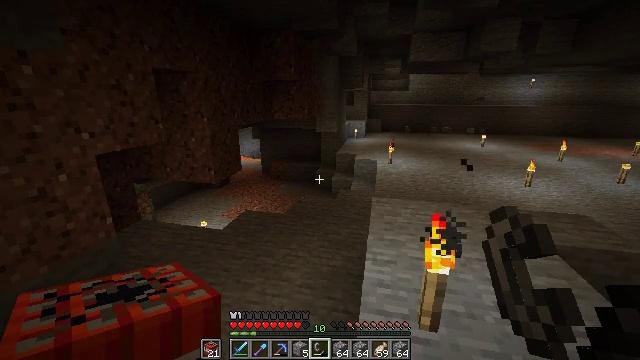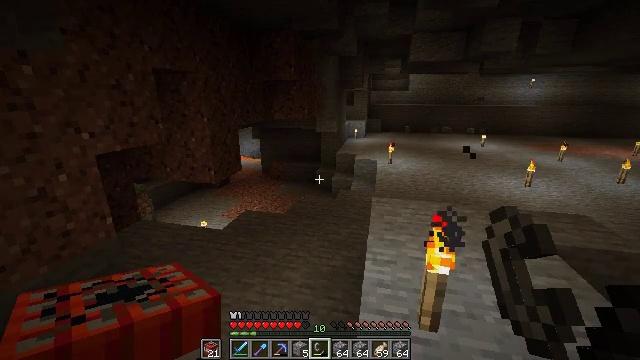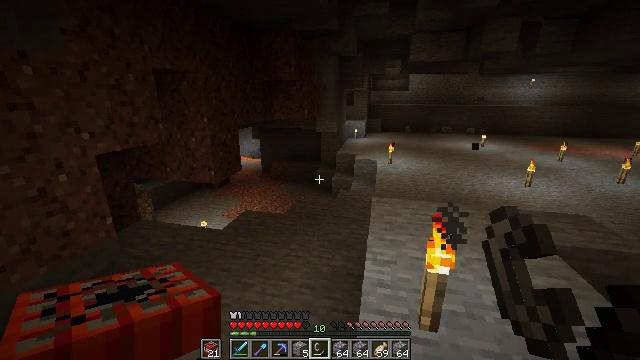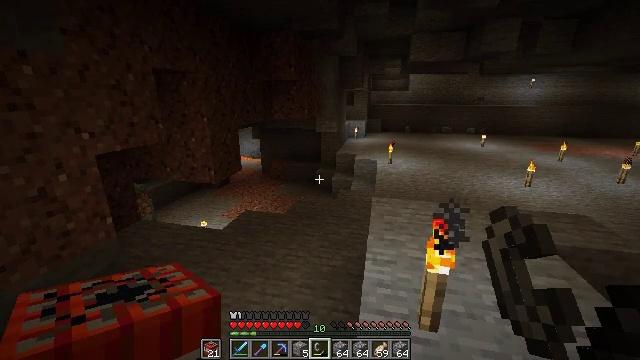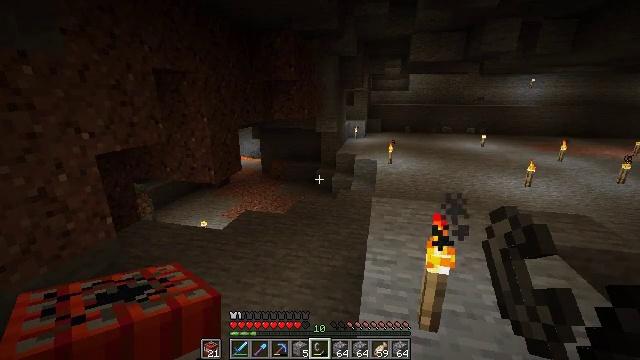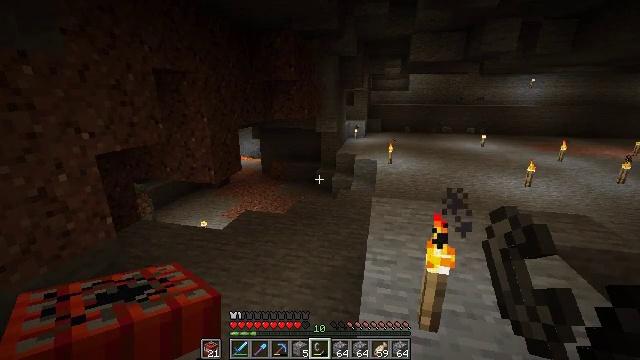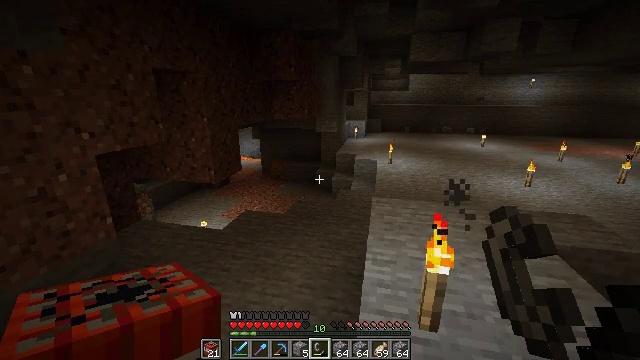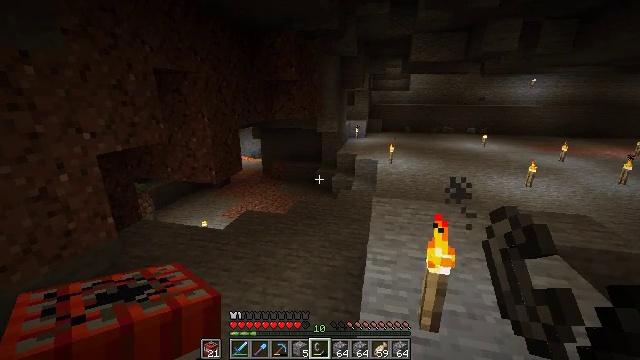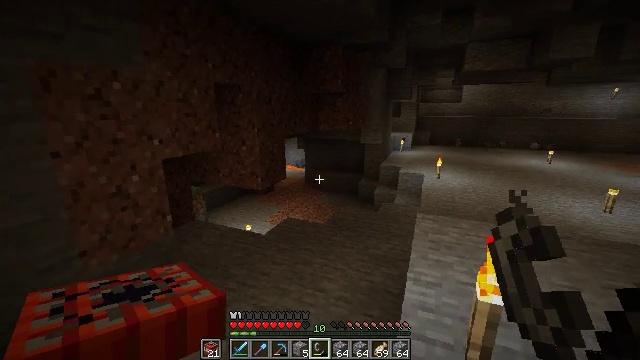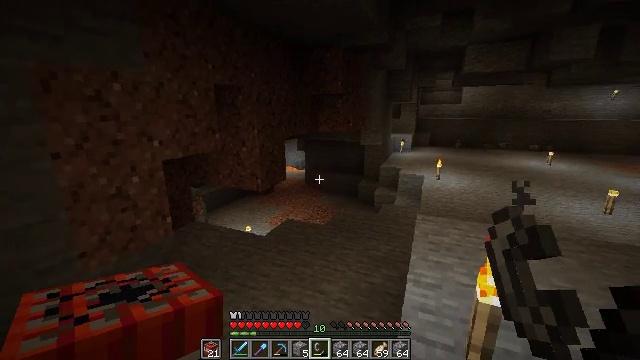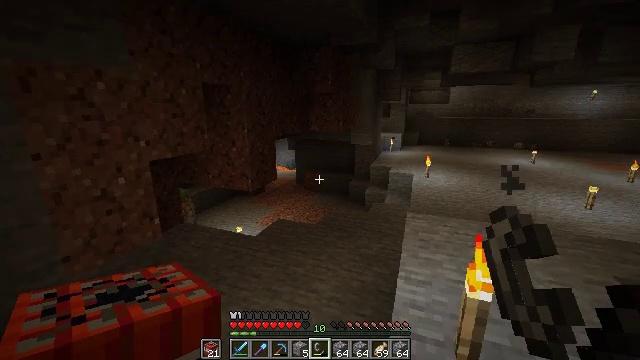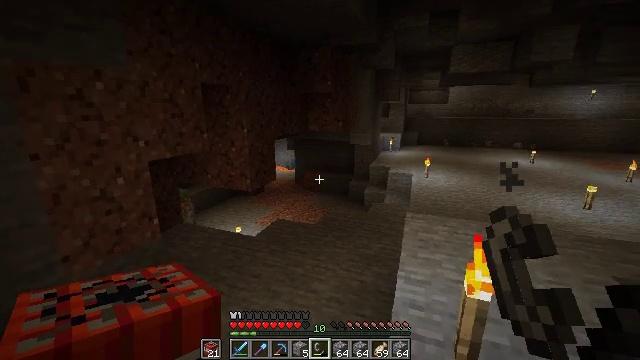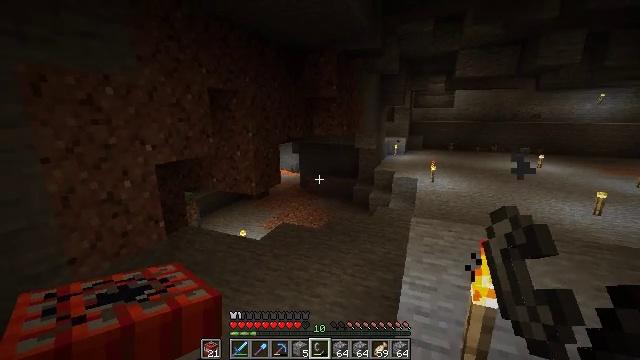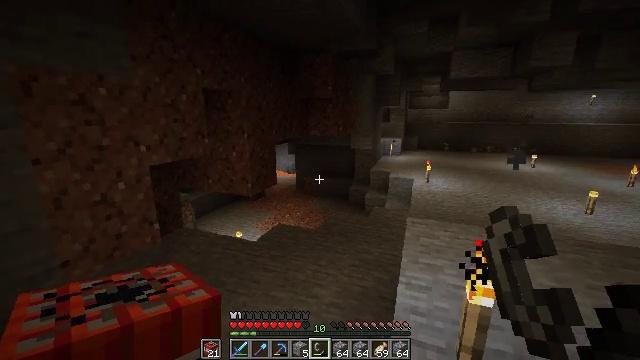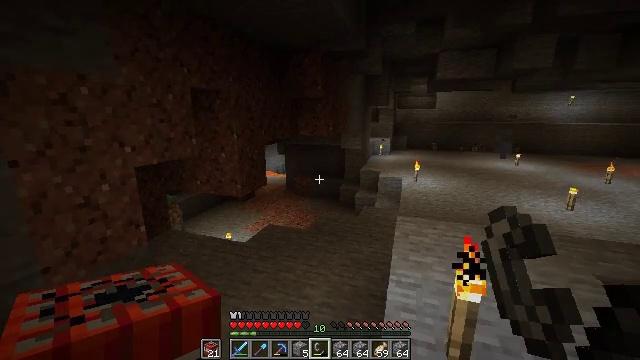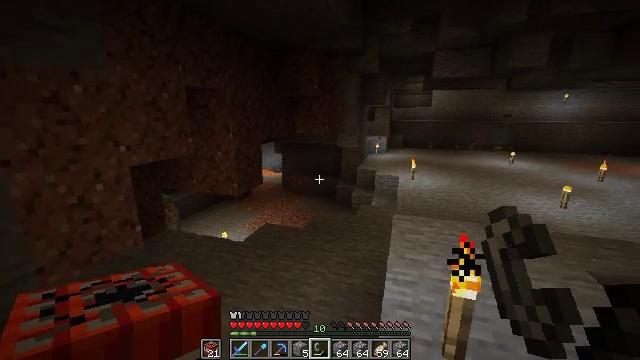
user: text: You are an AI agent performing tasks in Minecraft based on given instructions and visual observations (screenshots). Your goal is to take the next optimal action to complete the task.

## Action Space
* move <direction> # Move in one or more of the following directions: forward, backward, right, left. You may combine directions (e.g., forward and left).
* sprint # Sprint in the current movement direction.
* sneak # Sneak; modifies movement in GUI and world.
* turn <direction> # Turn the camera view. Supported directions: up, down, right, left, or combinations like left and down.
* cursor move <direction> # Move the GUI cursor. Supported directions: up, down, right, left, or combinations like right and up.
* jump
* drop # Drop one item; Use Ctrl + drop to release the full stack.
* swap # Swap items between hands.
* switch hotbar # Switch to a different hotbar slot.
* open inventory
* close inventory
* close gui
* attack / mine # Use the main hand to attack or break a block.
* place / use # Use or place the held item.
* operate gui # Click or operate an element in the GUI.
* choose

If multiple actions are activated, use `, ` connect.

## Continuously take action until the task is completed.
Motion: motion action
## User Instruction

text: Attack the ground to harvest granite.
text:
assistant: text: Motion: no_op
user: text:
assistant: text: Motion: no_op
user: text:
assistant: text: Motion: no_op
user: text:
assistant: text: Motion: no_op
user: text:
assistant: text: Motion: no_op
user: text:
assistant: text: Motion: no_op
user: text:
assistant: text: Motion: no_op
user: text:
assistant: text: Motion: turn left and up
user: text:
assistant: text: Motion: no_op
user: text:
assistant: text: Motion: turn right
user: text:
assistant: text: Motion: no_op
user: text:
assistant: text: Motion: turn left
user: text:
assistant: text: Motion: no_op
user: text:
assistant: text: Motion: turn right
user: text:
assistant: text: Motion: no_op
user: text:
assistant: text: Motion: turn left
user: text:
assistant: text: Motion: turn right
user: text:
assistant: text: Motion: no_op
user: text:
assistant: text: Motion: turn left and down
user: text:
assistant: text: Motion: turn left and down
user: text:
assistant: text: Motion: turn left
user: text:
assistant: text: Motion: turn left
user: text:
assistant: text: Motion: turn left
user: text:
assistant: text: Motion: turn left
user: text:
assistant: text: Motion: turn left
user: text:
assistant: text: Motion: no_op
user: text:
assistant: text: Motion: no_op
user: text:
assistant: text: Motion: no_op
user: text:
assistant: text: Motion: no_op
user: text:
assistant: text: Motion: no_op